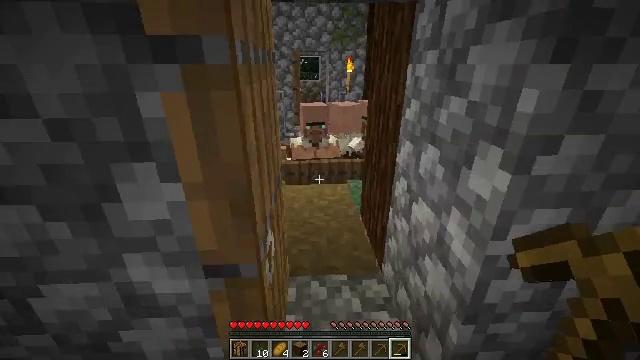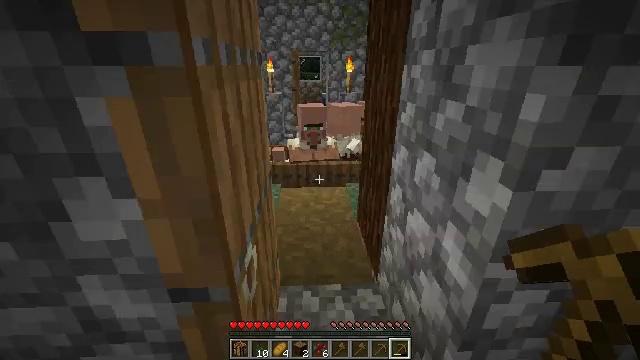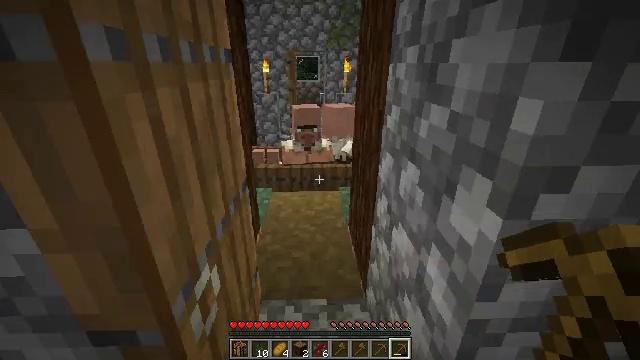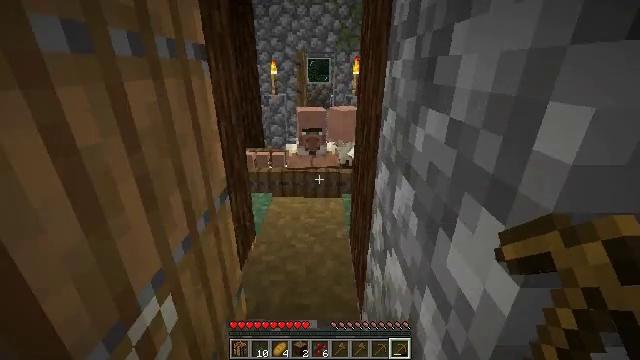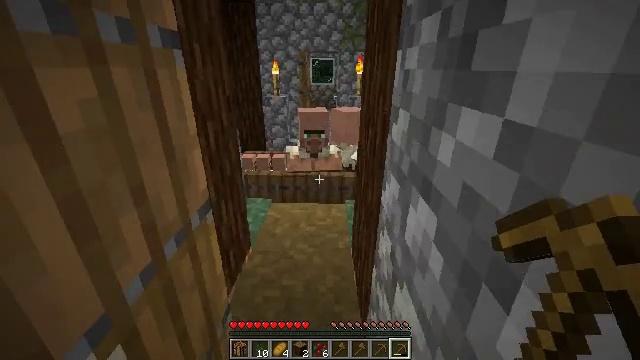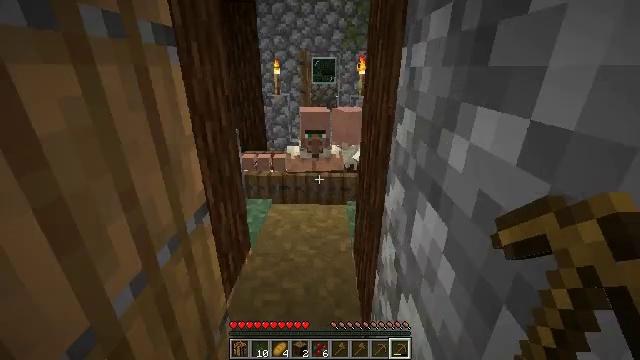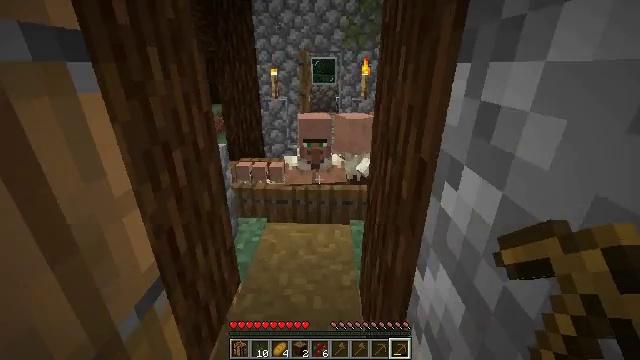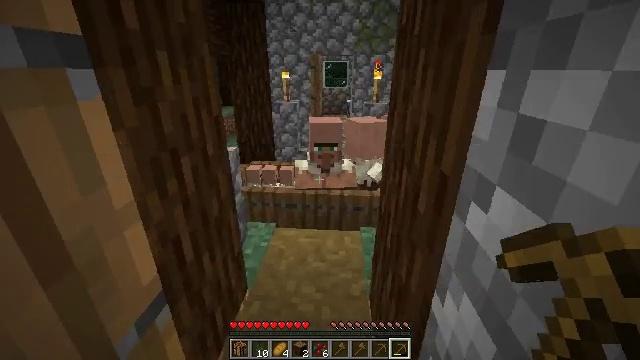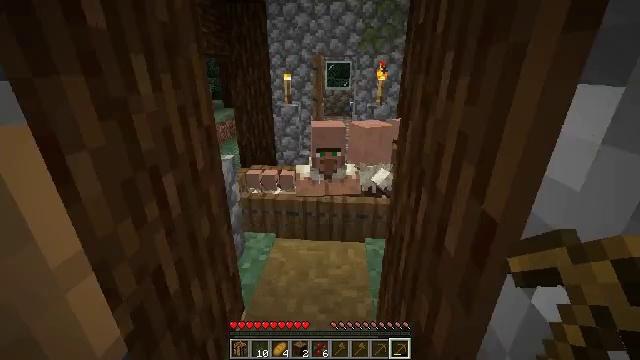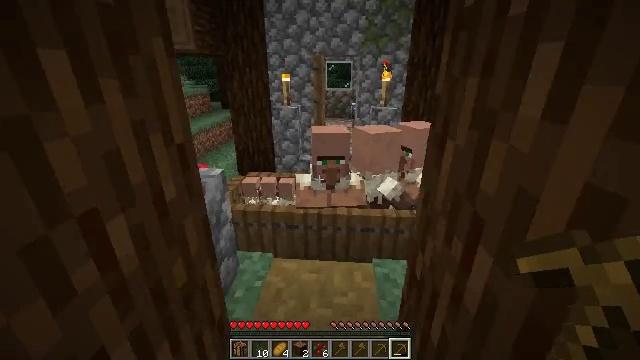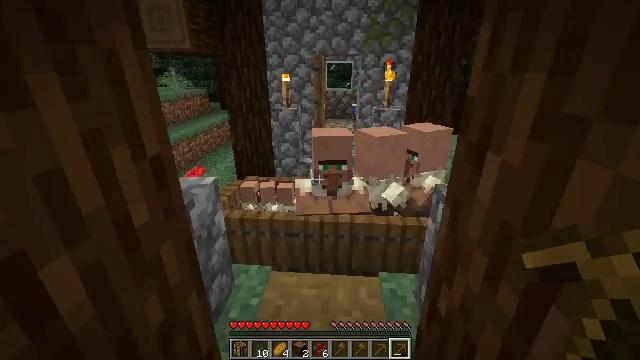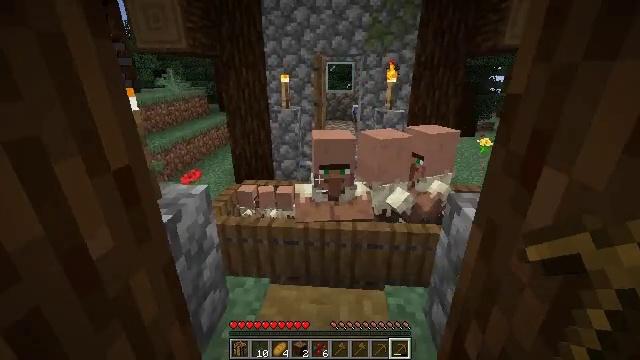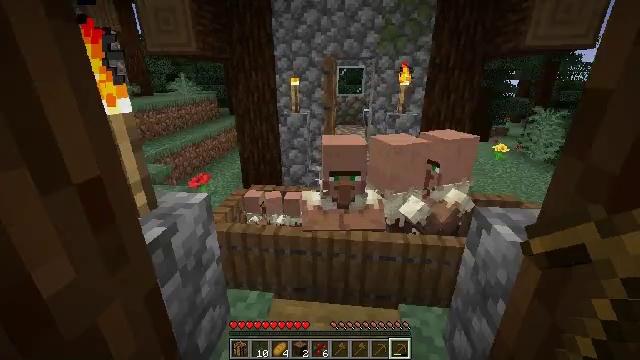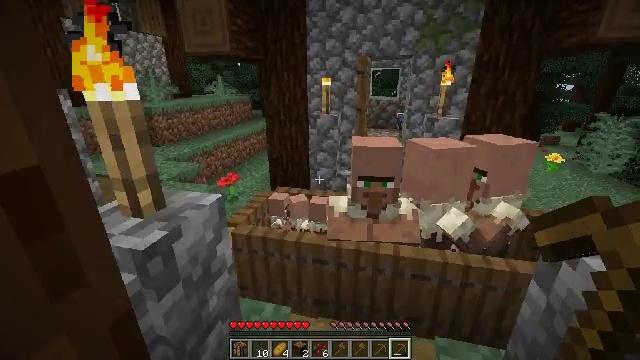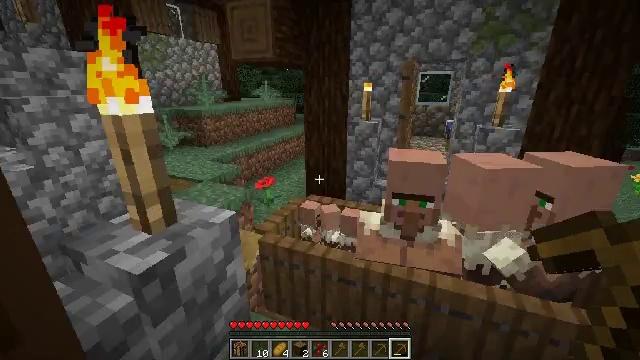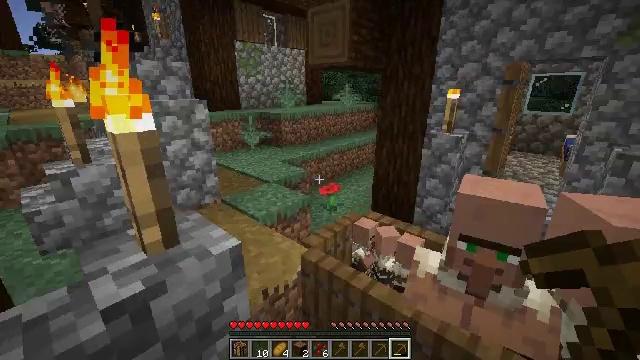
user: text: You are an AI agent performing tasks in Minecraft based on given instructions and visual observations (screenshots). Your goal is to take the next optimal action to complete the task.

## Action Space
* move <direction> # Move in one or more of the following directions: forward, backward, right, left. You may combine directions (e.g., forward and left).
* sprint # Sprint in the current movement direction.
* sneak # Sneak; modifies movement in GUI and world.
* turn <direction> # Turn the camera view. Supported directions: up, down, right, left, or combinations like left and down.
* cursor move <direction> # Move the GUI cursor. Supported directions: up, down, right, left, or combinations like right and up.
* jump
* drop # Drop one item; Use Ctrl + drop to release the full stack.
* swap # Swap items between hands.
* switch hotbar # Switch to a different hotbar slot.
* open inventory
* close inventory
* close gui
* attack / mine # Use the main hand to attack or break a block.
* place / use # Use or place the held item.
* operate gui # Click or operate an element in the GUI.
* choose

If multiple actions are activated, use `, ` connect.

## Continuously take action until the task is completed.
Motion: motion action
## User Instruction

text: Collect spruce leaves for landscaping.
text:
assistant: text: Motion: move forward and move right
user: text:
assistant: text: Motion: move forward and move right
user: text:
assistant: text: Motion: move forward and move right, turn left
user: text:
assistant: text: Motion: move forward
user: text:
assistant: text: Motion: move forward
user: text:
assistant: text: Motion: move forward
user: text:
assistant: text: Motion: move forward, turn left
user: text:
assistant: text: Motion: move forward
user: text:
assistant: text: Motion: move forward
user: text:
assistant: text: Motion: move forward
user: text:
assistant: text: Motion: move forward
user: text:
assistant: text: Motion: move forward, turn left
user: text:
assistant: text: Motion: move forward and move right, turn left and up
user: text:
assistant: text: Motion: move forward and move right, turn left
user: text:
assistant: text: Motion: move forward and move right, turn left
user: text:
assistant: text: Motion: move forward and move right, turn left and up
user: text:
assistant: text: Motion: move forward and move right, turn left
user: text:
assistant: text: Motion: move forward and move right, turn left
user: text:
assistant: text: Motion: move right, turn left
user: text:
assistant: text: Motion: turn left and down
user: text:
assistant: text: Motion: turn left and down
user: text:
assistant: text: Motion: turn left
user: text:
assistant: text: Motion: turn left
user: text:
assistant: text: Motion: turn left
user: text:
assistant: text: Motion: turn left
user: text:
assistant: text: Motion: no_op
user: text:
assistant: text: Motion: no_op
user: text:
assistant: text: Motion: no_op
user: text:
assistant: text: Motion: move forward and move right
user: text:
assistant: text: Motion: move forward and move right, turn left and up